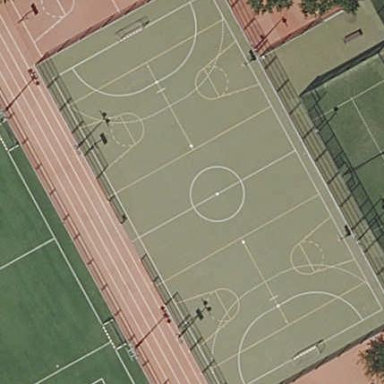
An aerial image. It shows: Multi-sport pitch on leisure land.